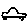
Label: car